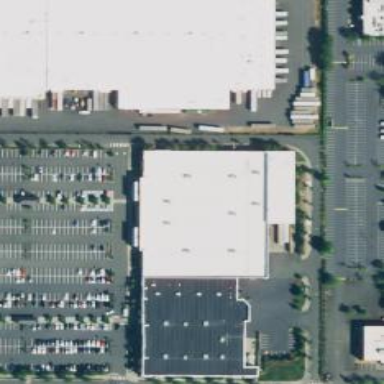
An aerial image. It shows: Retail building.